Question: I'm trying to make a a page container with a navigation bar on the left (inside of the container). When the outer page is wider than the container, I would like just the navigation bar to extend left up to a certain size while the rest of the container's contents to remain the same and stay in the middle of the outer page.
To illustrate my idea, here are the before and after images, with black representing the outer page, blue the page container, pink the leftnav, and green the rest of the container.

Here is also the general structure of the code I am writing. The jsfiddle link includes some css for detail.
'''
<div id="page">
<div id="container">
<div id="leftCol">
LEFT
</div>
<div id="rightCol">
RIGHT
</div>
</div>
'''
<URL>
Currently, my container has a fixed width and automatic margins so as to center it. Is what I am trying to achieve even possible with the current layout? Would I need to move the leftnav div outside of the container?
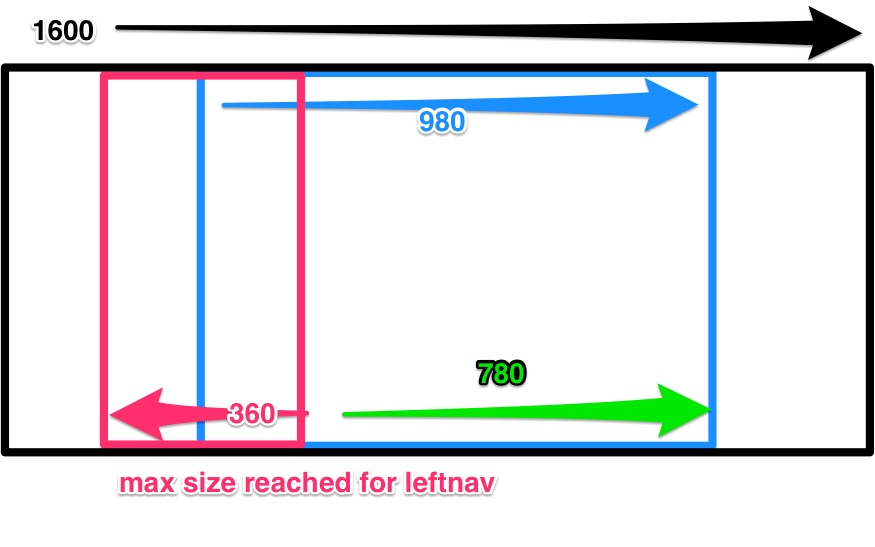
Answer: You can try the following: <URL>
<URL>
HTML:
(Took leftCol out of container)
'''
<div id="page">
<div id="leftCol">
LEFT
</div>
<div id="container">
<div id="rightCol">
RIGHT
</div>
</div>
</div>
'''
JS: (Update the width on page resize and on load)
'''
$(window).on('resize', function(){
var containerWidth = 980;
var pageWidth = $(window).width();
var tempW = Math.max(0, pageWidth-containerWidth) / 2;
tempW += 200;
var w = Math.min(tempW, 360); // 360 = max width
var l = Math.max(0, tempW - w);
$('#leftCol').css({'width': w+'px', 'left': l+'px'});
}).resize();
'''
CSS: (Removed floats, using absolute position for leftCol)
'''
#page{
background-color: purple;
position:relative;
}
#container {
background-color: blue;
width: 980px;
height: 300px;
margin: 0 auto;
}
#leftCol {
position:absolute;
top: 0;
left: 0;
background-color: red;
height: 300px;
width: 200px;
}
#rightCol {
padding-left:200px;
background-color: green;
height: 300px;
width: auto;
}
'''